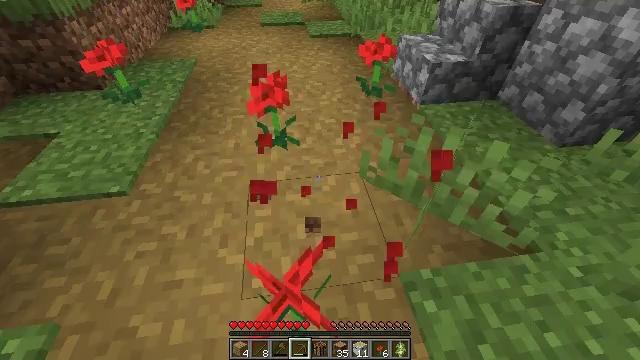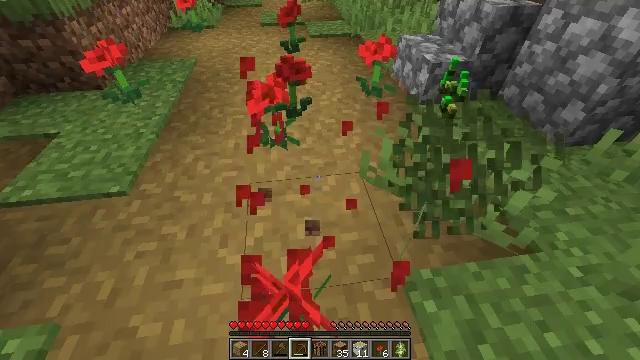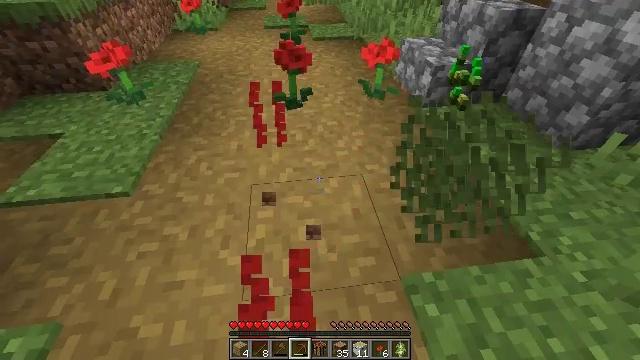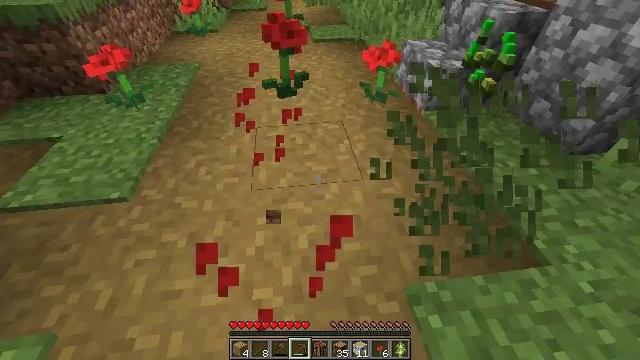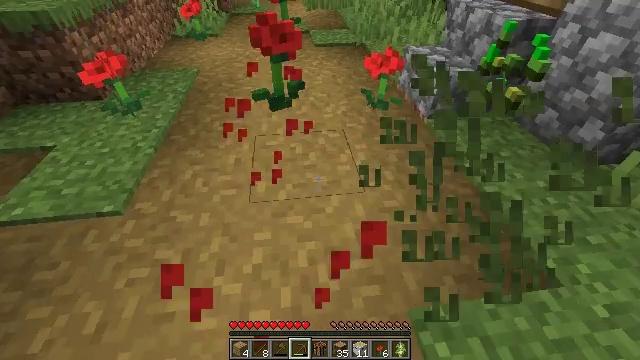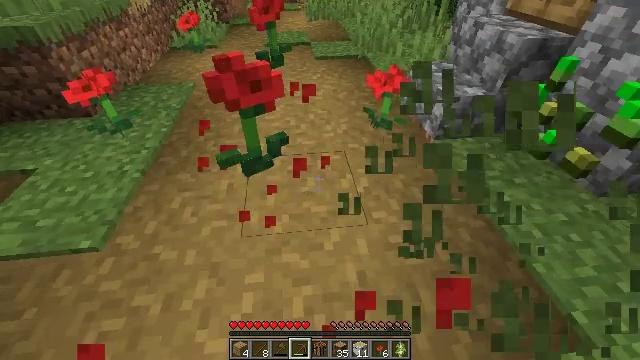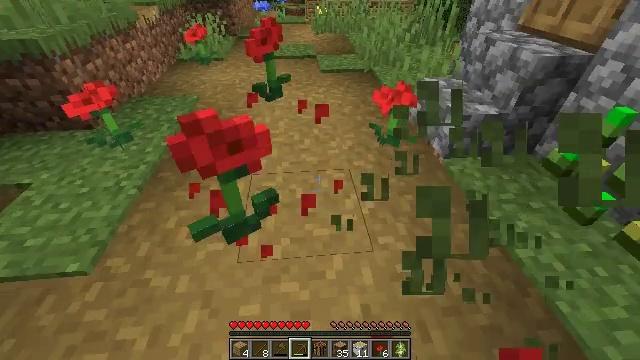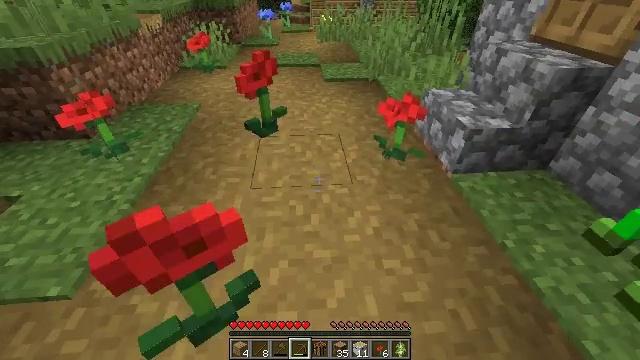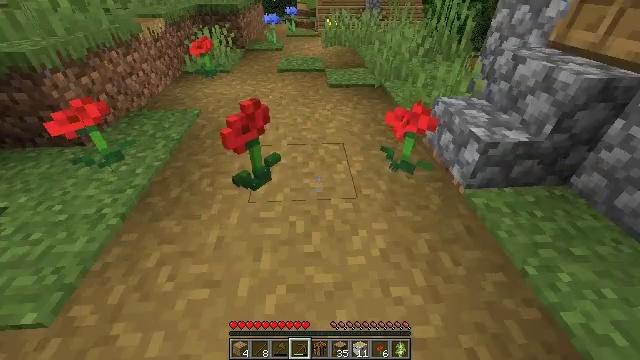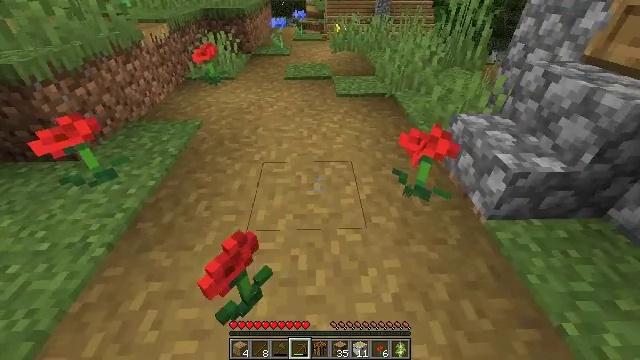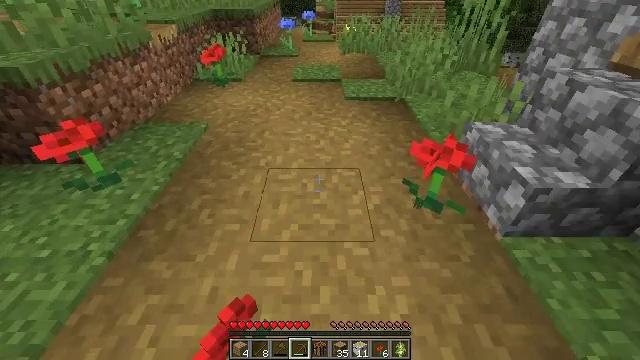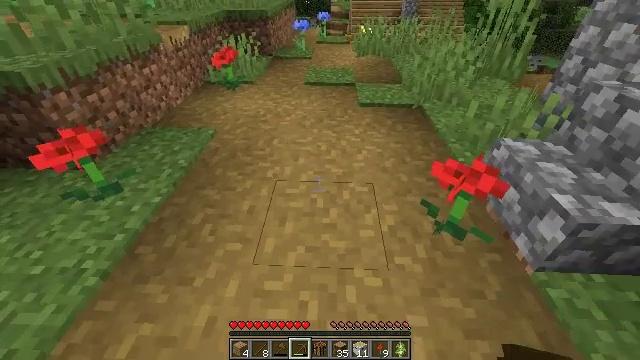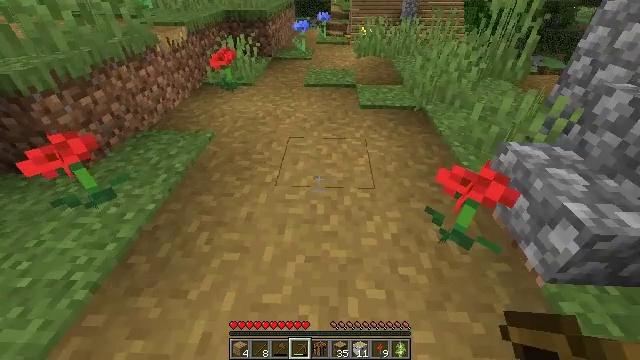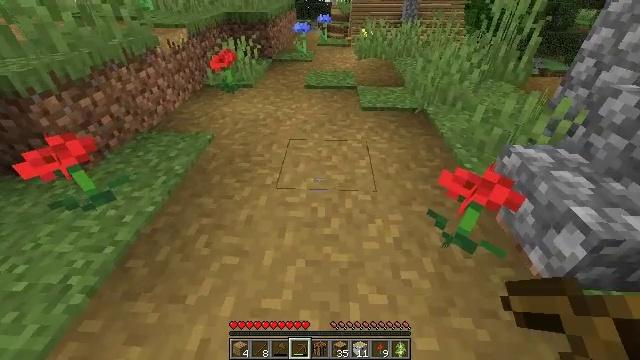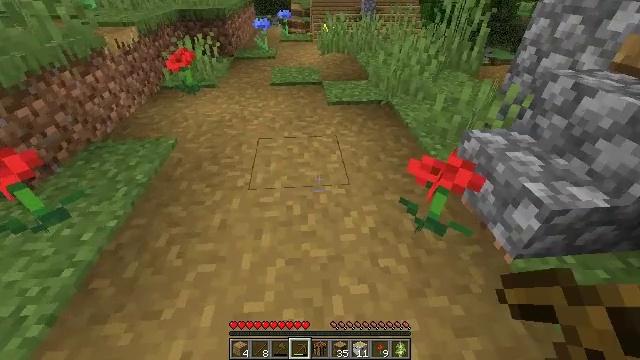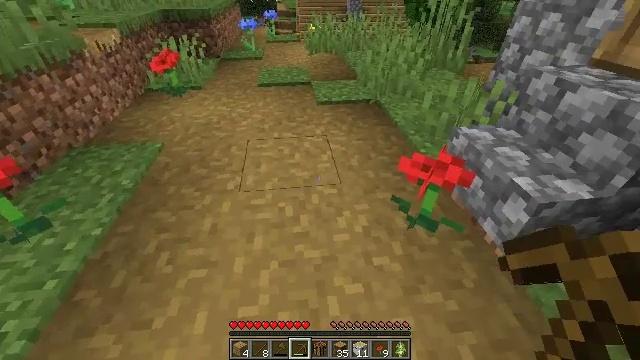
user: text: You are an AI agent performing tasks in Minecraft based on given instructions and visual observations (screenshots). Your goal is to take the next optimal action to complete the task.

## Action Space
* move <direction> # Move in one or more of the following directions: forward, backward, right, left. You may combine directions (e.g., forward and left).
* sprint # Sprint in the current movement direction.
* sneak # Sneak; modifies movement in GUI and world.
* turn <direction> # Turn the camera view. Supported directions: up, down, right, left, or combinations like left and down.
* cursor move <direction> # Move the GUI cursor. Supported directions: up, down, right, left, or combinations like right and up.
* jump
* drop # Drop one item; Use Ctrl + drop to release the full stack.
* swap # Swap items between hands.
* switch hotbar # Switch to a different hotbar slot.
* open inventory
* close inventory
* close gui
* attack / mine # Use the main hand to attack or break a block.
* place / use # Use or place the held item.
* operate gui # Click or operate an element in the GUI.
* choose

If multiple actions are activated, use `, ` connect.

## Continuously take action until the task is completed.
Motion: motion action
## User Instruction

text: Gather a cornflower for decorations.
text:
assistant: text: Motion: no_op
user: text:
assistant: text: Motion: no_op
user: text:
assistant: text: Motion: move forward
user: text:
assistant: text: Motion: move forward
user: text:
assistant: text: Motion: move forward, turn up
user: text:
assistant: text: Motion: move forward, turn left and up
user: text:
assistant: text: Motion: move forward, turn up
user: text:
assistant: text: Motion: move forward, turn left
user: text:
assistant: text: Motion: move forward, turn left
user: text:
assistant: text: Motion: move forward, turn left
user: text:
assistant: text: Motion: turn left
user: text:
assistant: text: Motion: no_op
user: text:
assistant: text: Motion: no_op
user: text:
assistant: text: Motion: turn right
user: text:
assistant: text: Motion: turn right
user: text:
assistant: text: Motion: turn right
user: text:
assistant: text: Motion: turn right
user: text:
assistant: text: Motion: turn right and up
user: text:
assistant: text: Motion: turn right and up
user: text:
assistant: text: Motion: move forward, turn right and up
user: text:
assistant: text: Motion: move forward, turn up
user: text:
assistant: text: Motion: move forward, turn up
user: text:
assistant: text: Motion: move forward
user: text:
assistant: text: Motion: move forward, turn left
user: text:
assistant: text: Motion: move forward, turn left
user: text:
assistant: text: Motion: move forward, turn left
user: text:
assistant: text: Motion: move forward, turn left
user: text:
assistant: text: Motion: move forward, turn left
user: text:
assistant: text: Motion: move forward, turn left
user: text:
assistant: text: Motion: move forward, turn left